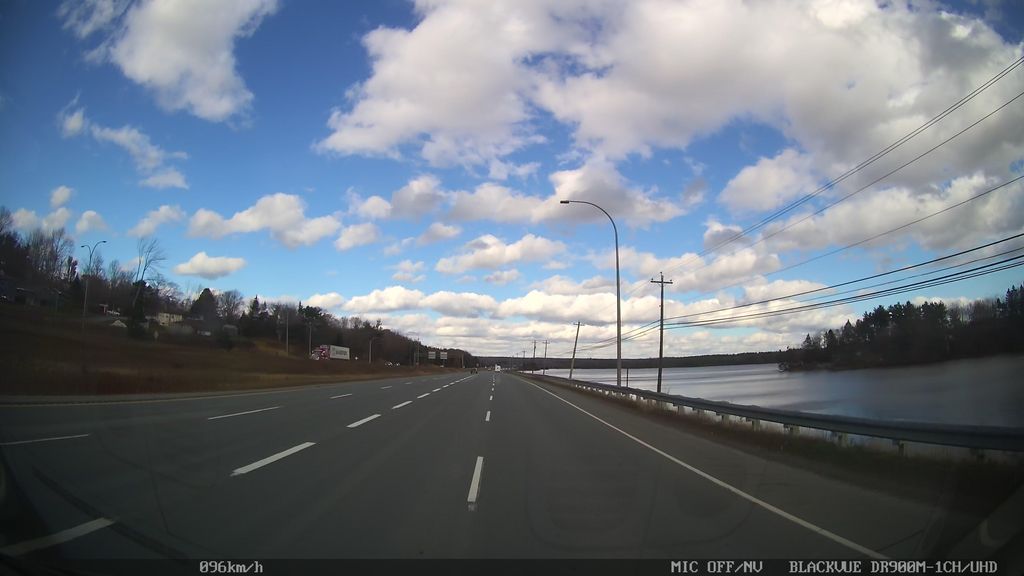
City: halifax